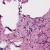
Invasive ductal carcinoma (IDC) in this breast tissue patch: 1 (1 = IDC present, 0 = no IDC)